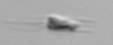
Label: Calciopappus